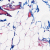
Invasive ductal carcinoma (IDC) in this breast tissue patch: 0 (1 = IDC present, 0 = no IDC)